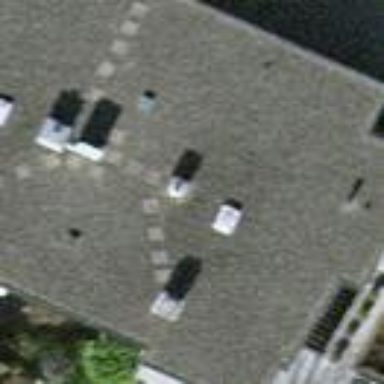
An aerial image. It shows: Terrace building.